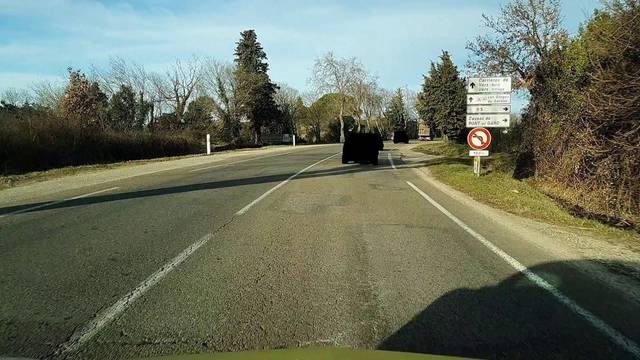
Region: France
Coordinates: 43.958, 4.523